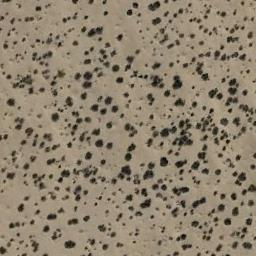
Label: chaparral